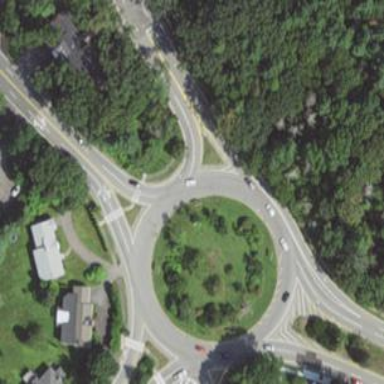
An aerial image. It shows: Asphalt road that is secondary route leading to roundabout.